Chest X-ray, PA view. Patient: 49 years old, sex M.
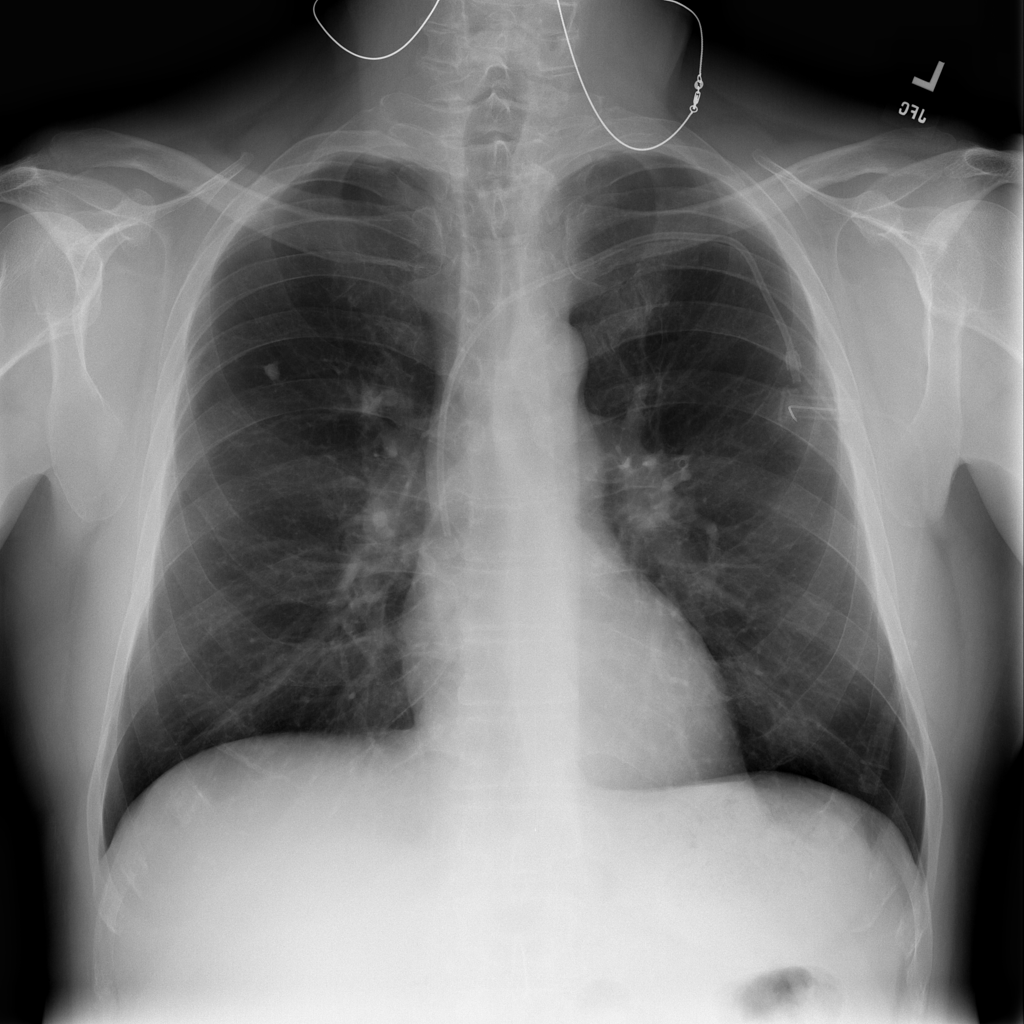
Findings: No Finding